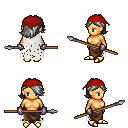
a pixel art fantasy rpg character, female body template, human, tanned skin, white tattered cape, robe skirt, gray swoop hairstyle, red bandana, metal gloves, gold boots, spear, four views (front, back, left, right), 2x2 character sprite sheet, small pixel art, hard edges, no anti-aliasing